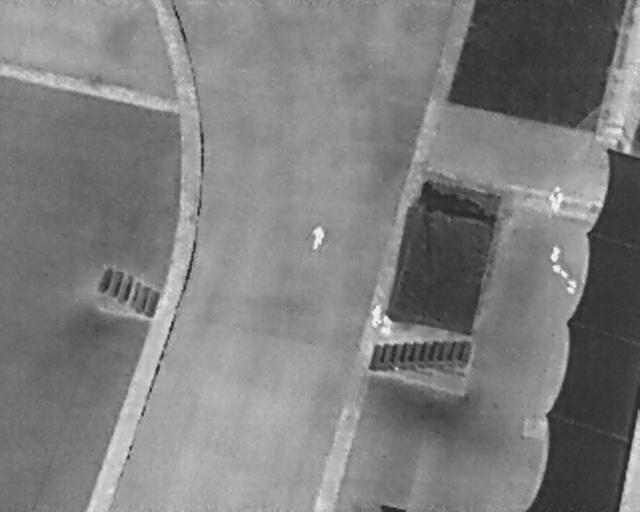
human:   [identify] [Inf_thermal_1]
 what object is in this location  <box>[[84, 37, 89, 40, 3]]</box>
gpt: <ref>1 large person at the right</ref>